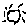
Label: sun